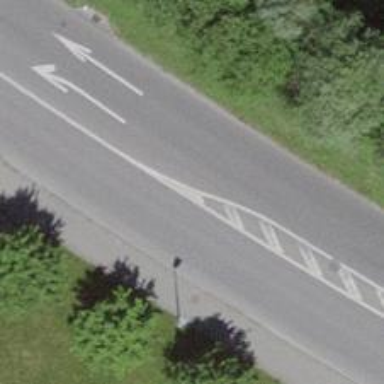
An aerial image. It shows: Secondary road with asphalt surface and designated cycle lane.